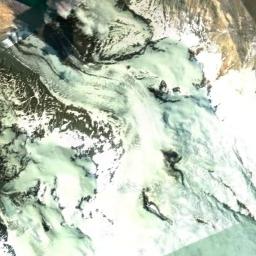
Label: snowberg